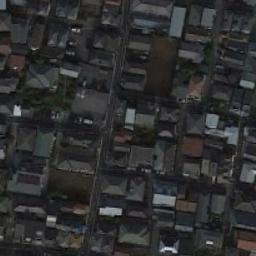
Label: dense_residential